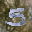
Label: 5